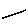
Label: line